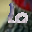
Label: 6